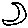
Label: moon